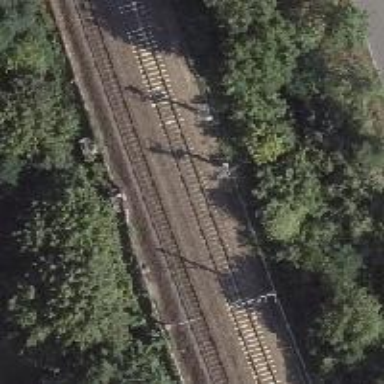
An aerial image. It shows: Railway signal.